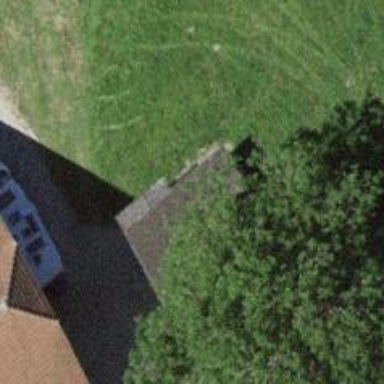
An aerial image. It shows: Garage.